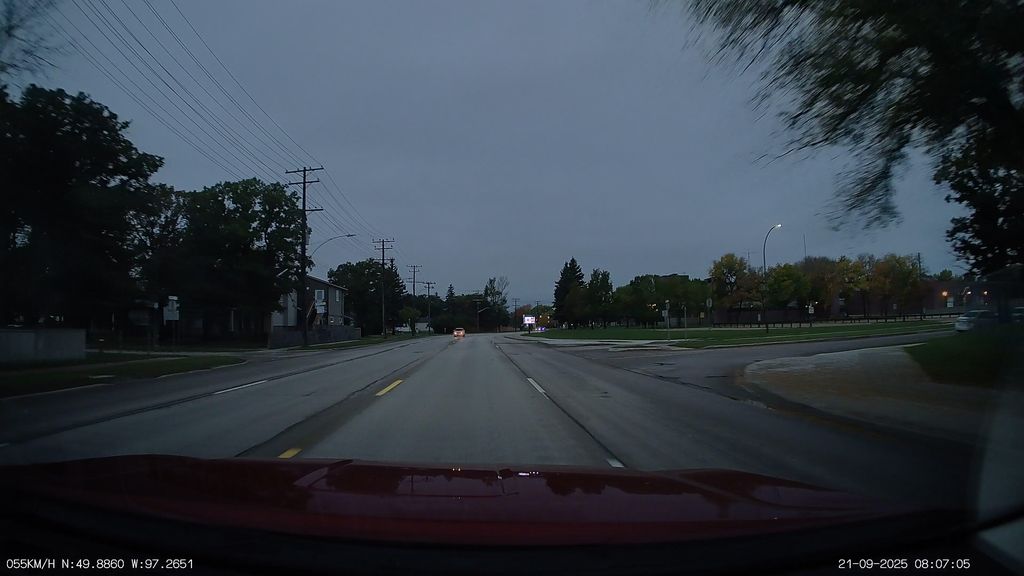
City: winnipeg